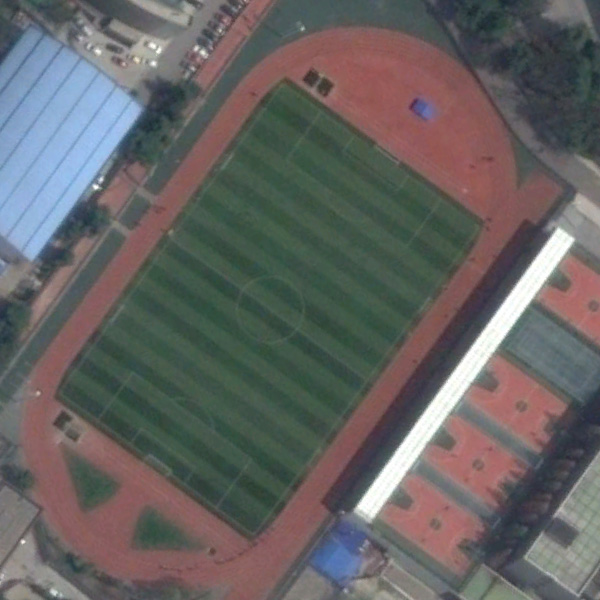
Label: Playground